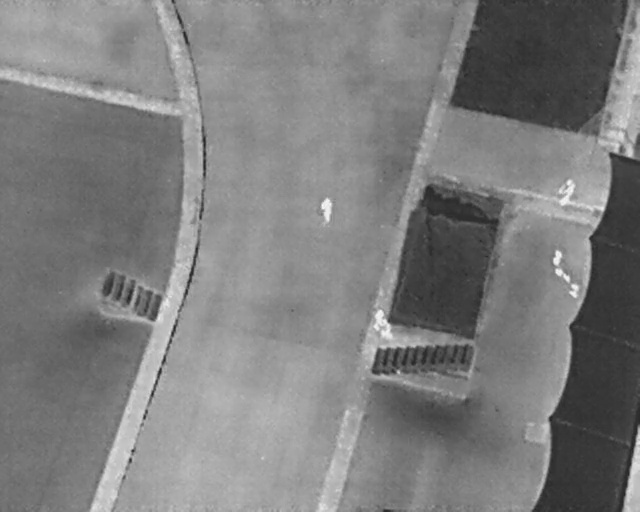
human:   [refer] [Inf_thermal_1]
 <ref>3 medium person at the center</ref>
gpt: <box>[[48, 39, 53, 42, 2], [57, 61, 61, 63, 2], [59, 63, 62, 65, 2]]</box>